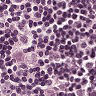
Metastatic tissue present: yes